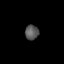
Tissue: lung
Cell type: Smooth muscle cells
Senescence score: 0.7296
Nuclear area (px): 197
Mean DAPI intensity: 87.406